Question: I can't find whats wrong in syntax . I cross check with apple documentation as well.
'''
let predicate = NSPredicate(format: "imageID = %@", imgID);
'''
attached screenshot

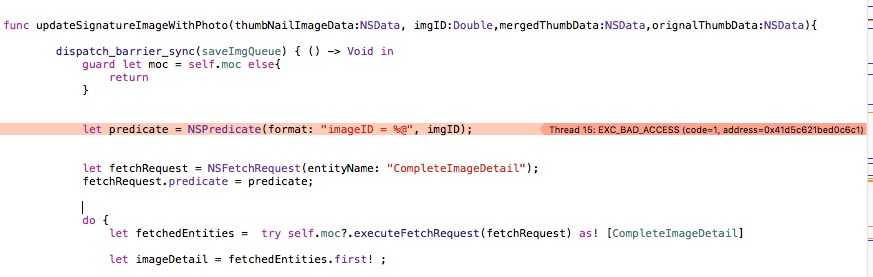
Answer: You define 'ImgID' as 'Double', but the predicate format uses the specifier for an object '%@'. So, you should either be passing an 'NSNumber' or using '%f' in the format.
If the 'ImgID' is actually a double then you may have some issue getting an exact match. In this case you should either convert the id to a different data type, or range check (using < and >).